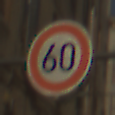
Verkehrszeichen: Geschwindigkeit60
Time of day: Midday
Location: Outdoor (Urban)
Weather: Clear
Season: NotSpecified
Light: Natural